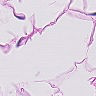
Metastatic tissue present: no